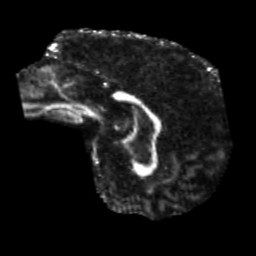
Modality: FA
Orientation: sagittal
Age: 46
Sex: male
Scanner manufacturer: siemens
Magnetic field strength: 3 T
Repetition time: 5.25 s
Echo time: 0.08 s